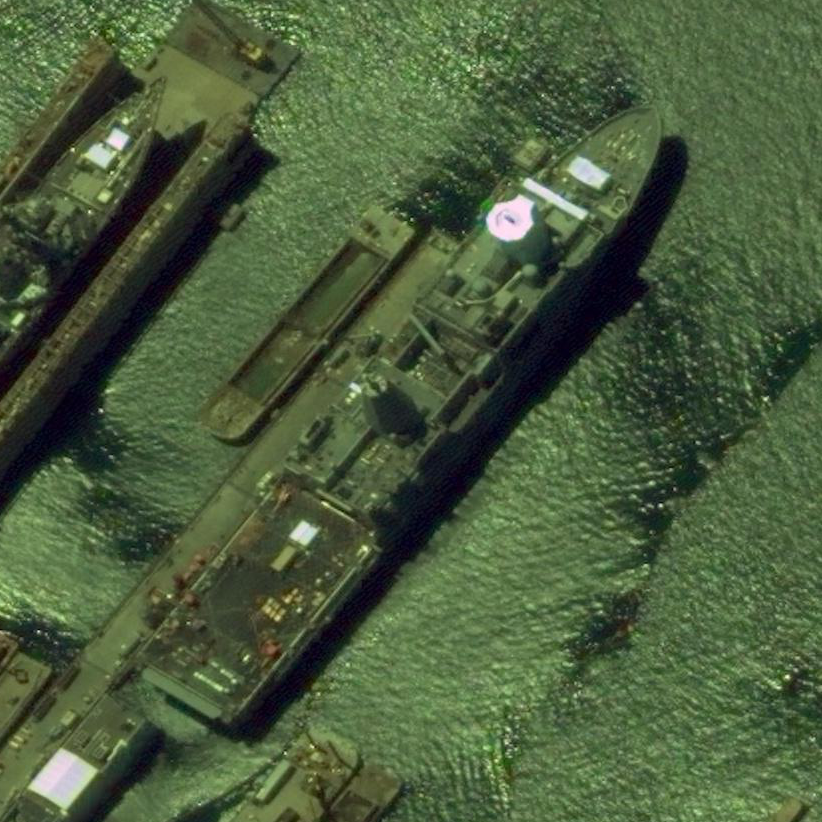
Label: combat